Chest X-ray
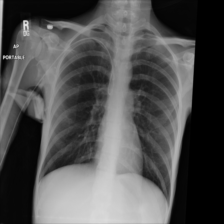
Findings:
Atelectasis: negative
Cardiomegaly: negative
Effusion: negative
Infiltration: negative
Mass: negative
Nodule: negative
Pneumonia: negative
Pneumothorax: negative
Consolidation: negative
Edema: negative
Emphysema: negative
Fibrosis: negative
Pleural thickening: negative
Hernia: negative